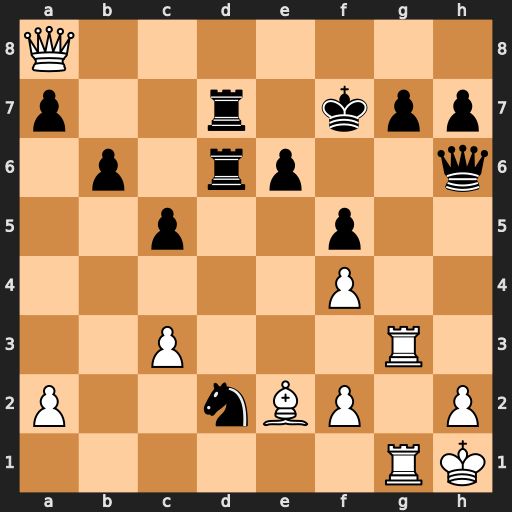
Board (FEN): Q7/p2r1kpp/1p1rp2q/2p2p2/5P2/2P3R1/P2nBP1P/6RK
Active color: w
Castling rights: -
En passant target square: -
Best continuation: Qh8 g6 Rxg6 Qxg6 Bh5